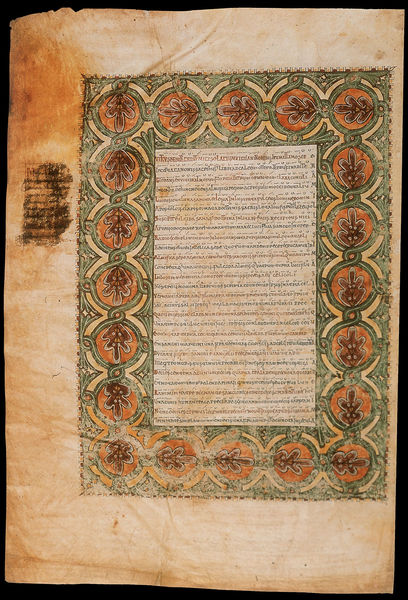
Titel: Codex Albeldense
Institution: (bei) Madrid, Biblioteca Real Monasterio de San Lorenzo de El Escorial, Patrimonio Nacional
Schlagwörter: blau, blätter, gelb, grün, blumen, braun, orange, schwarz, zeichen, rot, muster, alt, falten, rahmen, gold, blatt, schrift, wellen, papier, vergilbt, linien, ornamente, buch, druck, seite, text, fleck, buchseite, arabisch, fleckig, zeilen, knick, verzierungen, zweifarbig, knicke, spalte, gilb